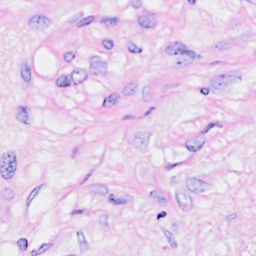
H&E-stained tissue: Breast